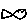
Label: fish